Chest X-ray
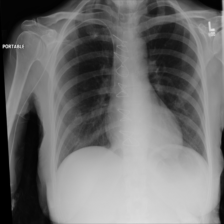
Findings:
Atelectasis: negative
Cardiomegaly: negative
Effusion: negative
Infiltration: negative
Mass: negative
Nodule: negative
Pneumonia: negative
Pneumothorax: negative
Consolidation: negative
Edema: negative
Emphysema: negative
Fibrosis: negative
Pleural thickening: negative
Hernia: negative